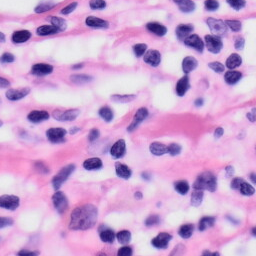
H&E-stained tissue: Skin